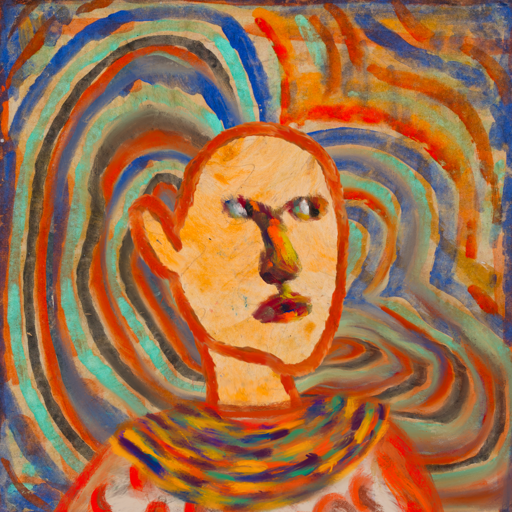
Background: Sisters, Head And Neck Side: Experience, Face Side: An_Impression, Bust: Rupkatha, Hair Side: Blank, Head Accessory: Blank, Second Necklace: An_Impression_2, Necklace: Blank, Baby: Blank